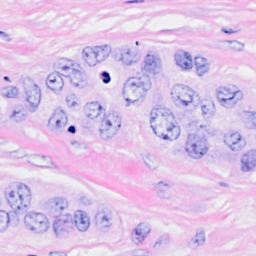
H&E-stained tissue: Breast